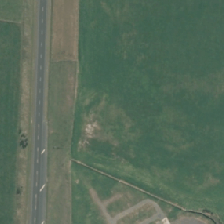
Land cover: urban_build_up